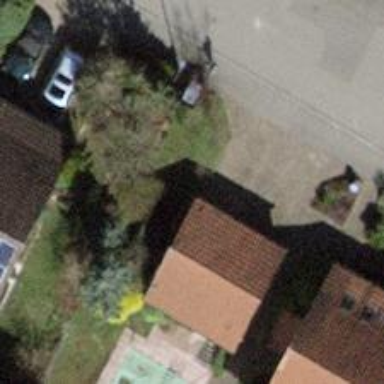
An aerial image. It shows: Garage building.